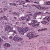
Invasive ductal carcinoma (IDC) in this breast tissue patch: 1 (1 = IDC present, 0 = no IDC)